Field crop: maize
Growth stage: 2
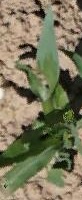
Species: maize